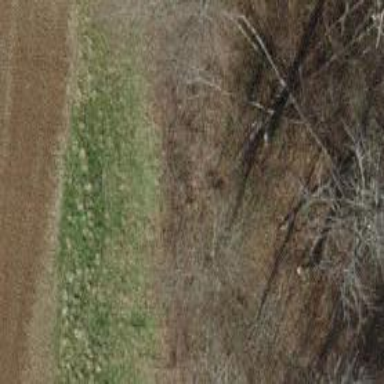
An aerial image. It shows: Grass path.